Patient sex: M
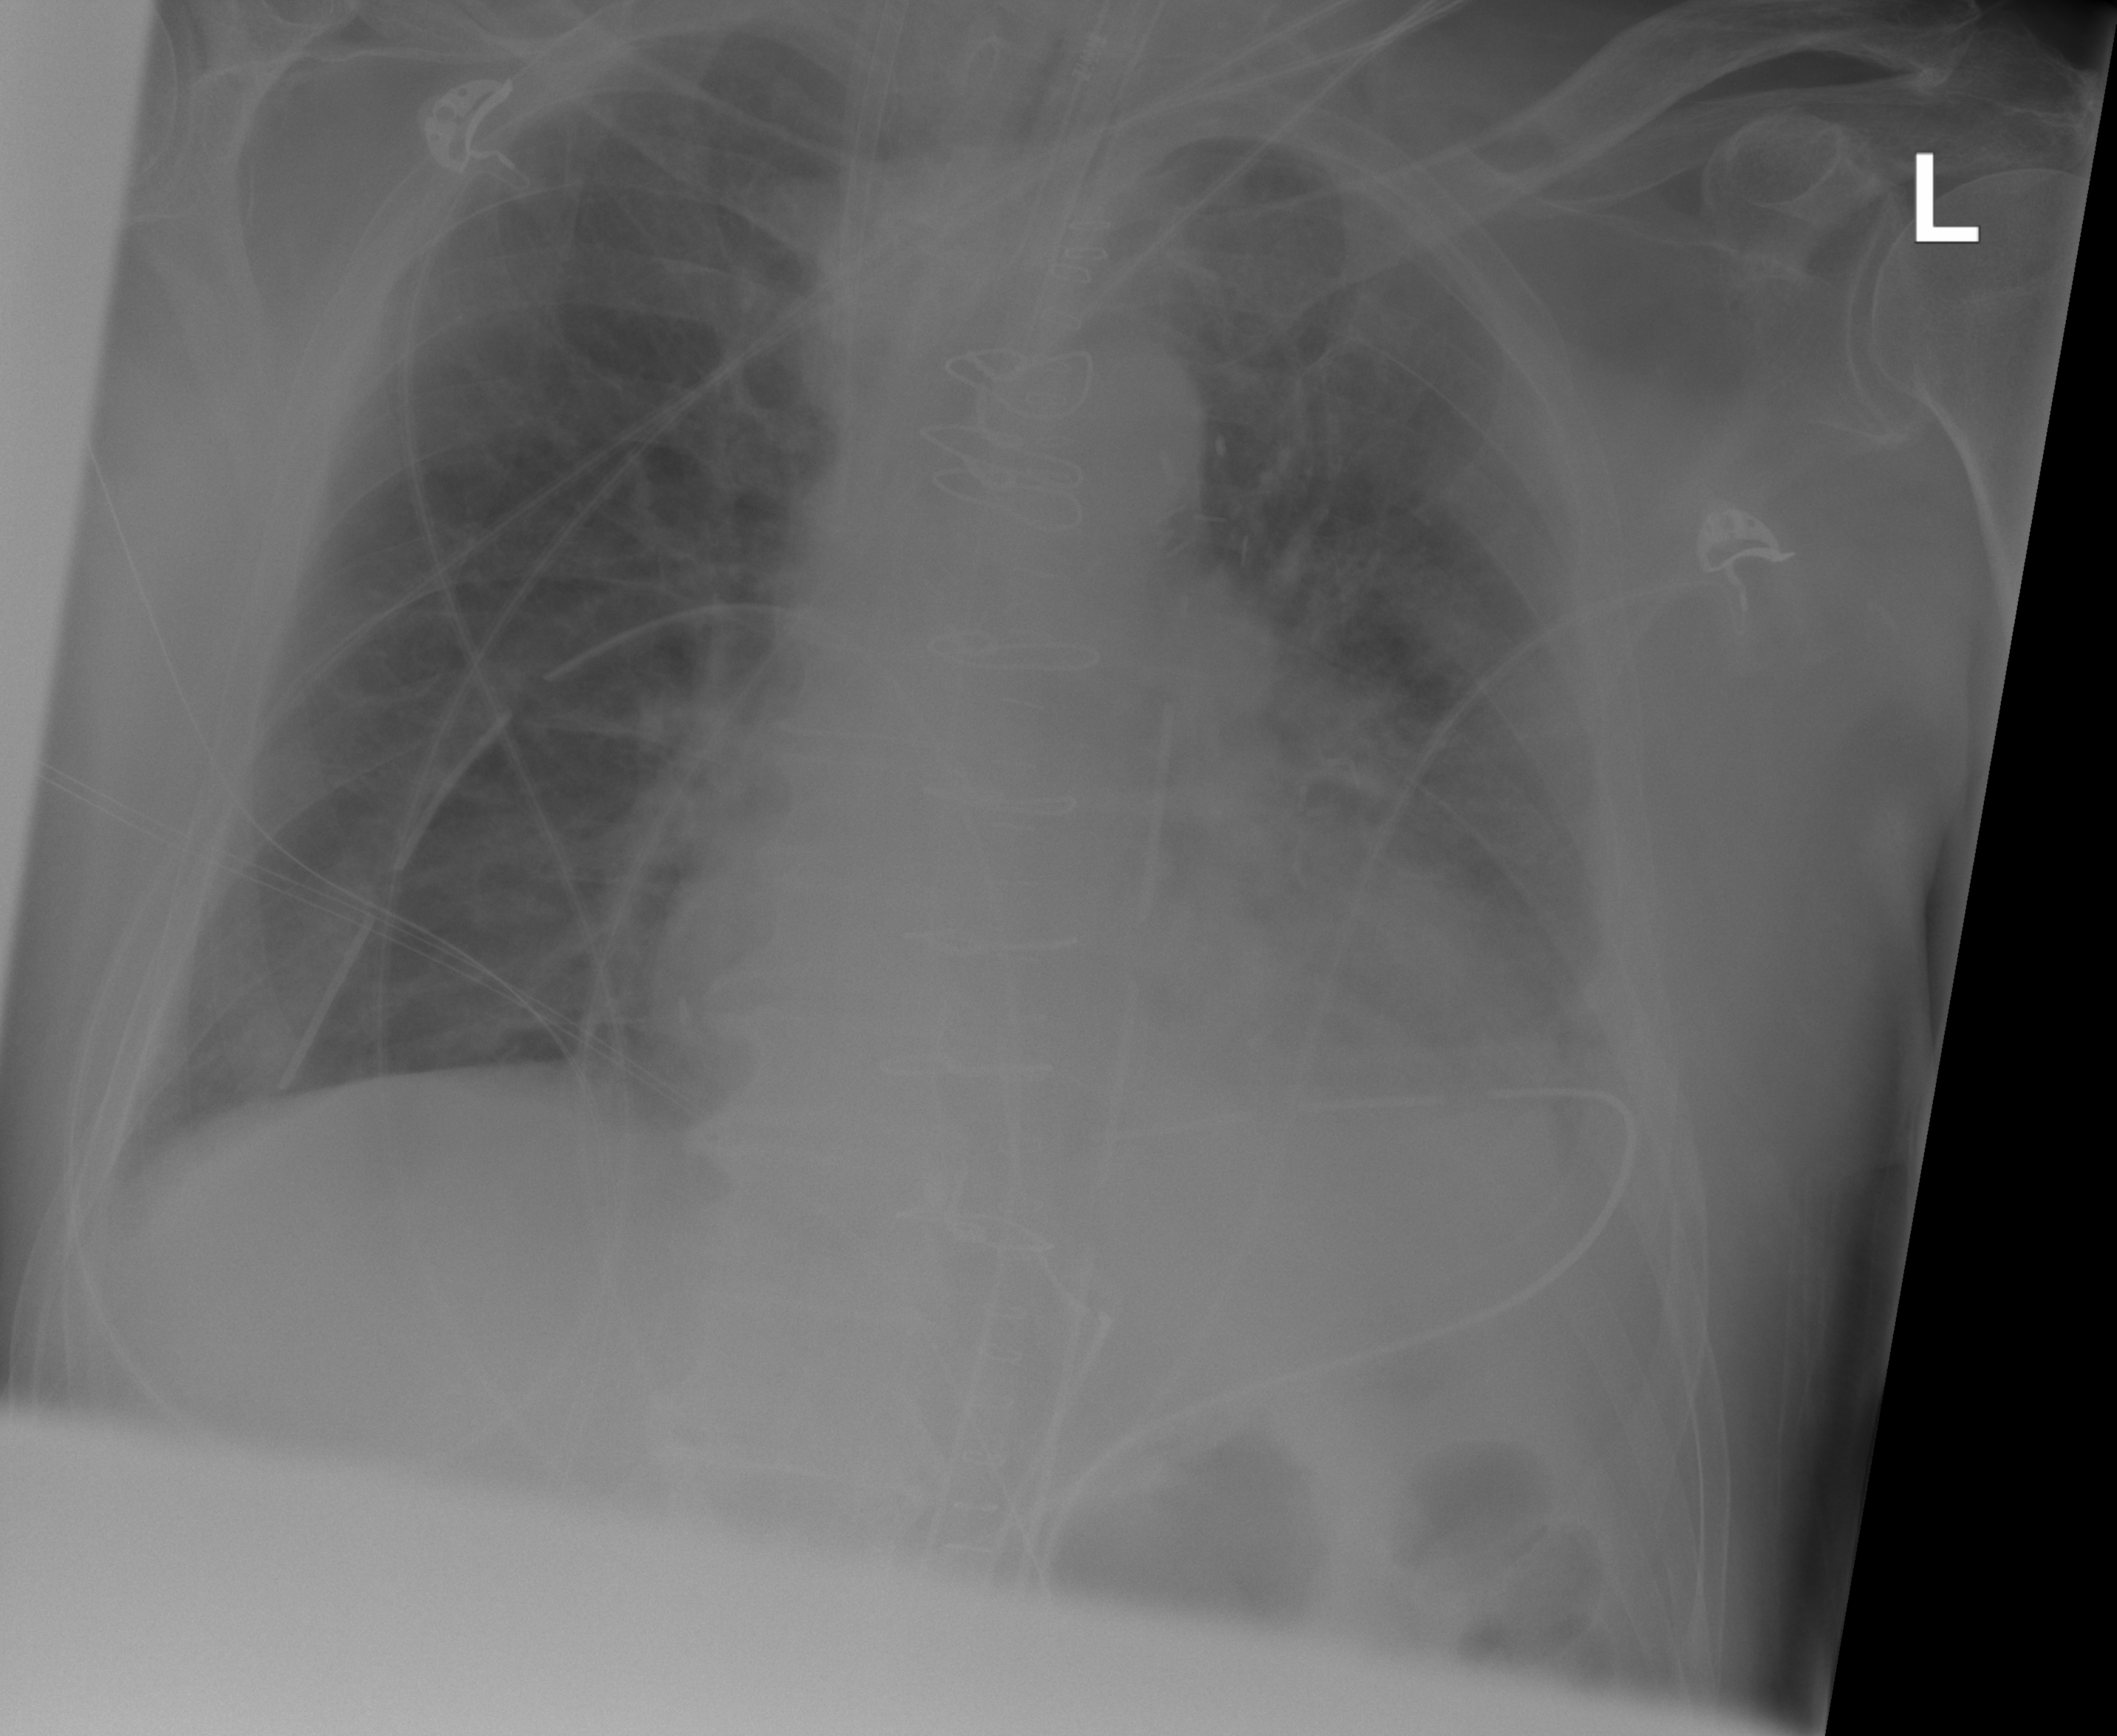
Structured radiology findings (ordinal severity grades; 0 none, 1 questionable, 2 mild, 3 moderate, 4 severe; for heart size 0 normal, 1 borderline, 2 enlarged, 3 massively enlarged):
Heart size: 2
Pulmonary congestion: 2
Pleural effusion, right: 0
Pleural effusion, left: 2
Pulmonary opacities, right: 2
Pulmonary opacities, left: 2
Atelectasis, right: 0
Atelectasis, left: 0